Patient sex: M
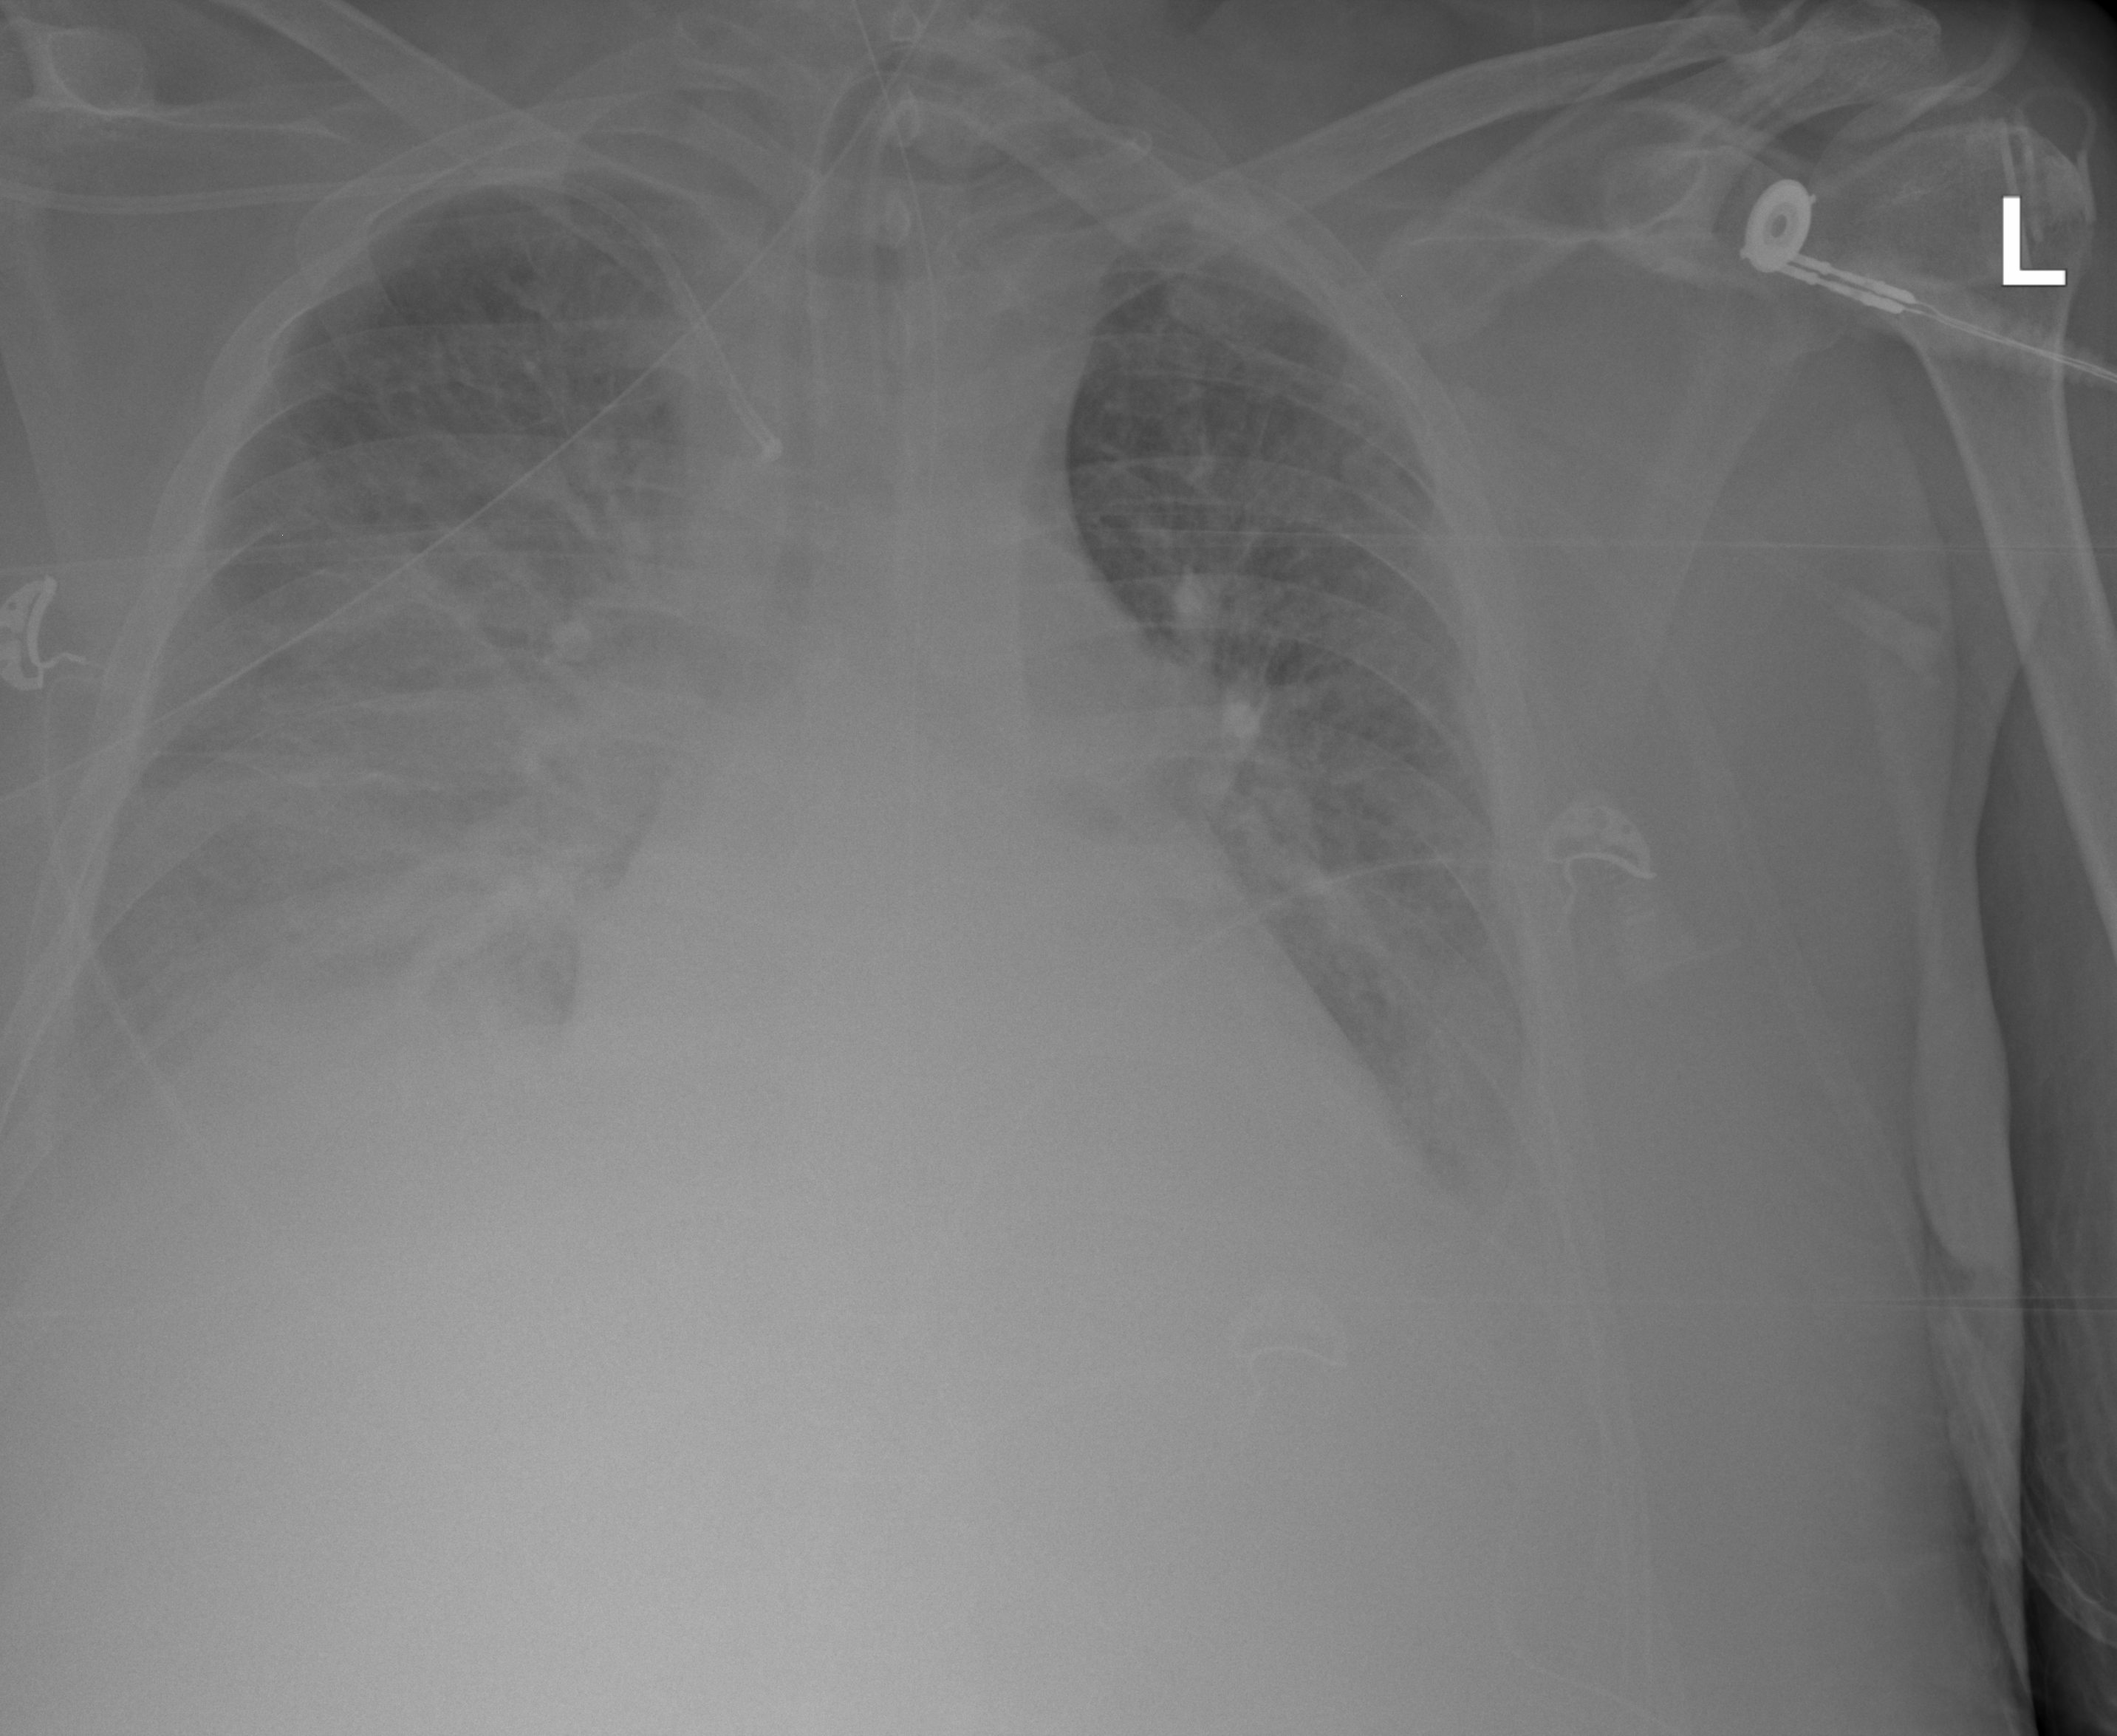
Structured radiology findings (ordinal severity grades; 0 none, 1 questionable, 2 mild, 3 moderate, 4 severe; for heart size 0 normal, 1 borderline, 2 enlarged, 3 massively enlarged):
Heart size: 2
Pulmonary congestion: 2
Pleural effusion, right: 2
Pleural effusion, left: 2
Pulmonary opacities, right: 2
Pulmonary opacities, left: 1
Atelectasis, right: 3
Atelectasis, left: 2